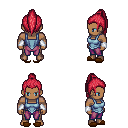
a pixel art fantasy rpg character, male body template, human, dark skin, blue vest, magenta pants, ruby red long topknot hairstyle, white cloth bracers, brown slippers, four views (front, back, left, right), 2x2 character sprite sheet, small pixel art, hard edges, no anti-aliasing